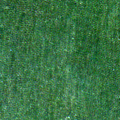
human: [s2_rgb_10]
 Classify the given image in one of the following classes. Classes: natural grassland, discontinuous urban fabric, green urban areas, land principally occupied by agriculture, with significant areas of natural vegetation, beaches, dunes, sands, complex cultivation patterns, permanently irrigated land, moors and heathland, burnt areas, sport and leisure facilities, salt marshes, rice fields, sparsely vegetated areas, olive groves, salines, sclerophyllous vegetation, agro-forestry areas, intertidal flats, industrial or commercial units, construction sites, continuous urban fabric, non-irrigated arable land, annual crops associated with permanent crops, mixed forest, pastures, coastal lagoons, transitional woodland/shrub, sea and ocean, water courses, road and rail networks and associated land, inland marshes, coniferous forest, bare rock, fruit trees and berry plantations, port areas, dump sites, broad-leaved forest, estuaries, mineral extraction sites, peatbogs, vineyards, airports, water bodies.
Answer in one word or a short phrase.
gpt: sea and ocean